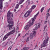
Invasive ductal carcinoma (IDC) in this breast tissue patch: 1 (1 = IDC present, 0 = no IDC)